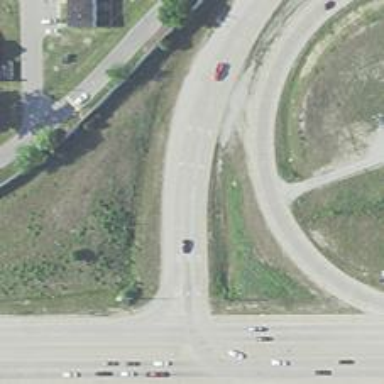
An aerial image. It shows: Motorway off-ramp.